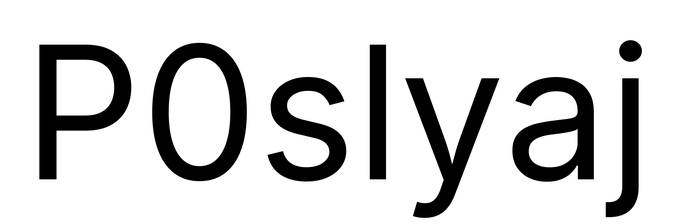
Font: Inter_Regular